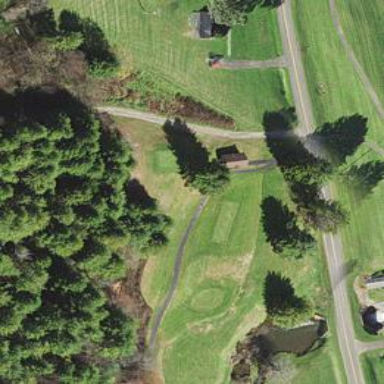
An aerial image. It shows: Path for both roads and golfers.